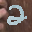
Label: 2